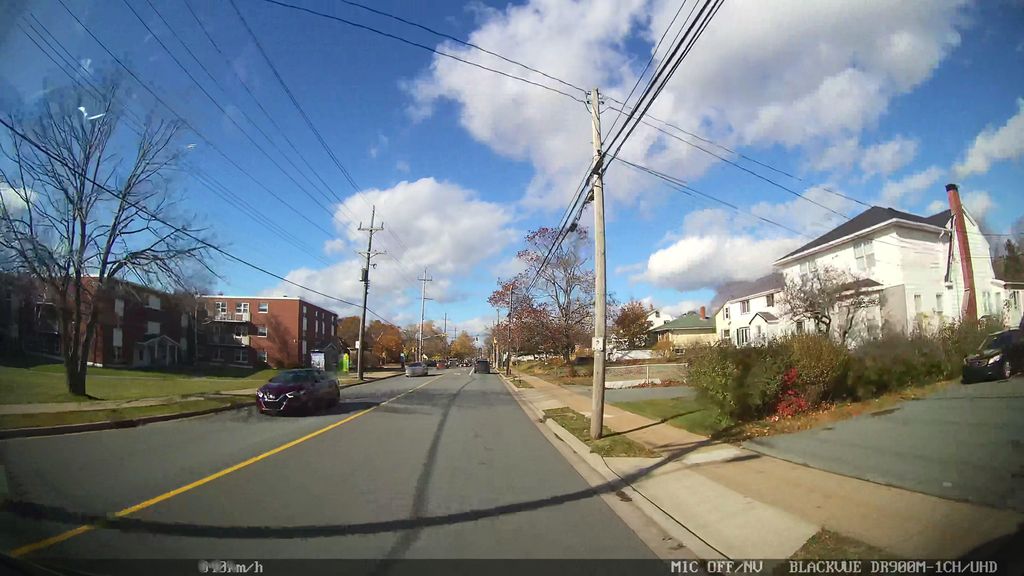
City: halifax